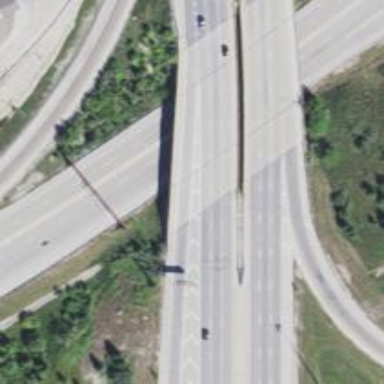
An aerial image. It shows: Bridge for trunk highway with expressway access.